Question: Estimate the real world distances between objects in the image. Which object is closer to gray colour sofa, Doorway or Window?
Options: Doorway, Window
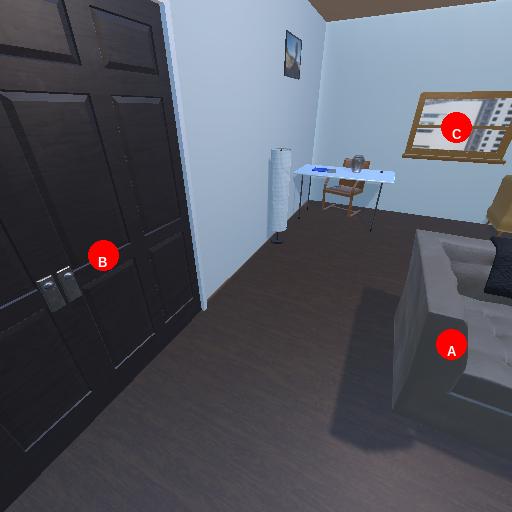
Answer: Doorway